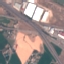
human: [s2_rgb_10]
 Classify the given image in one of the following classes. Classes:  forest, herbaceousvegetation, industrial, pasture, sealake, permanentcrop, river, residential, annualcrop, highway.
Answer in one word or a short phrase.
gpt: Highway